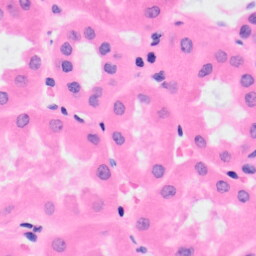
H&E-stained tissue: Kidney